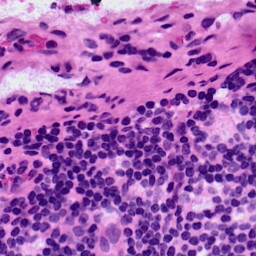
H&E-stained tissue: LymphNode